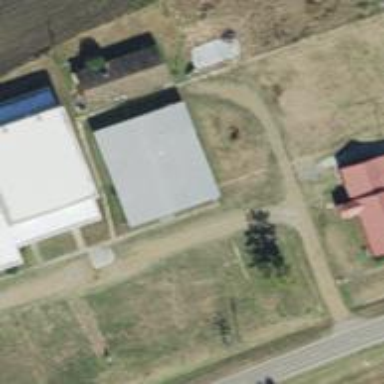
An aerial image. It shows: School.